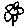
Label: flower